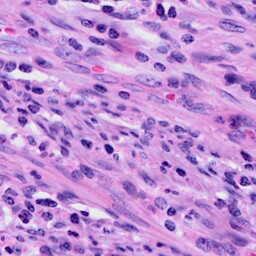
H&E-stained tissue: Cervix